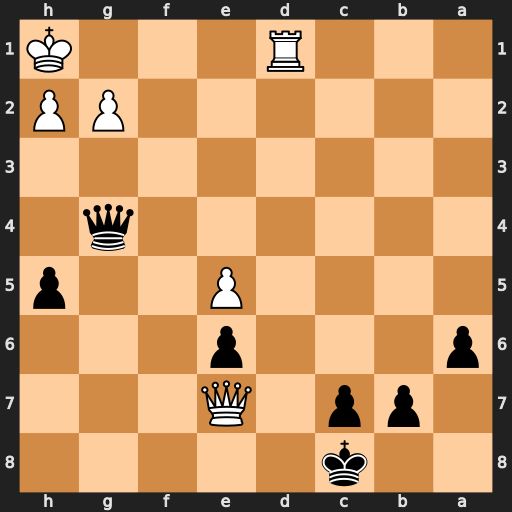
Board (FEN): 2k5/1pp1Q3/p3p3/4P2p/6q1/8/6PP/3R3K
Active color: b
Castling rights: -
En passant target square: -
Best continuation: Qxd1#